Field crop: tomato
Growth stage: 1
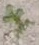
Species: portulaca